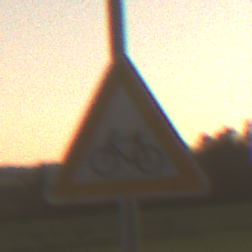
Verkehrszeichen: RadverkehrRechts
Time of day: SunriseSunset
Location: Outdoor (Nature)
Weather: Clear
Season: NotSpecified
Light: Natural